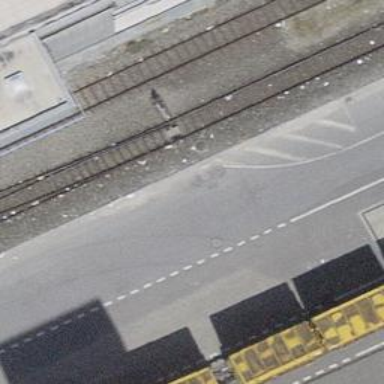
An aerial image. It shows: Railway switch.